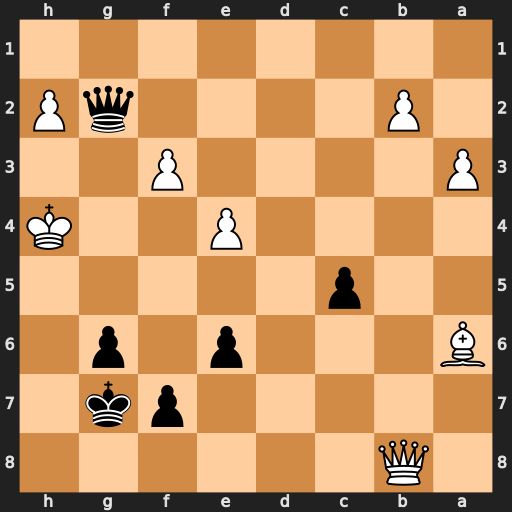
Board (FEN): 1Q6/5pk1/B3p1p1/2p5/4P2K/P4P2/1P4qP/8
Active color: b
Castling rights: -
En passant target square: -
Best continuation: g5+ Kh5 Qh3+ Kxg5 f6+ Kf4 Qxh2+ Ke3 Qxb8